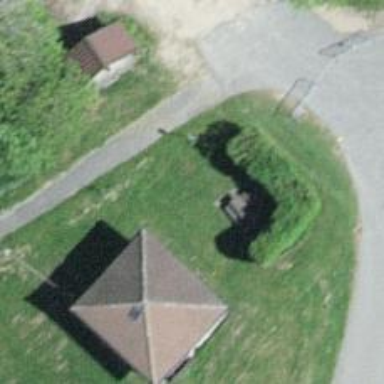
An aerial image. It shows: Picnic table located in leisure land area.